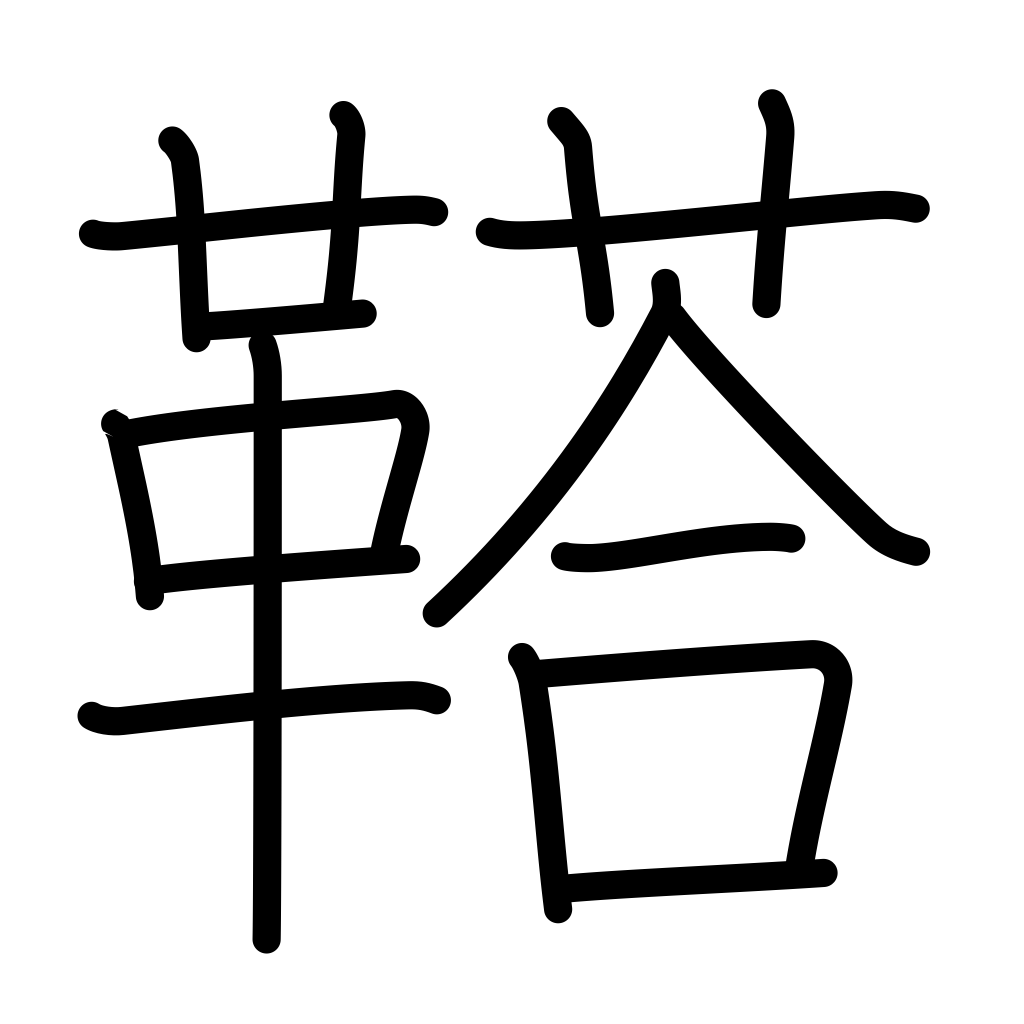
Meaning: rumbling